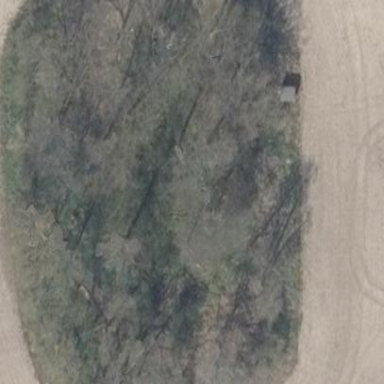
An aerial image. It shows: Beautiful woodland area.